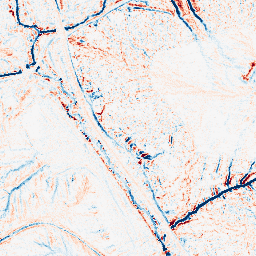
Category: edge_preserving
Decomposition family: median
Decomposition parameters: size: 7
Upsampling method: quintic
Upsampling parameters: scale: 4
Upsampling scale: 4